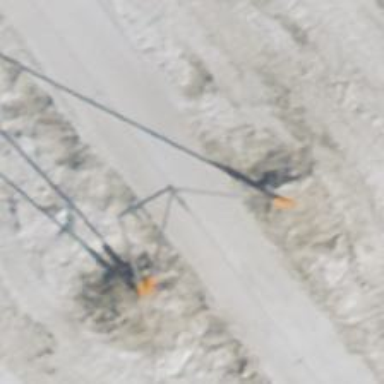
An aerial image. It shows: Pylon for aerialway.